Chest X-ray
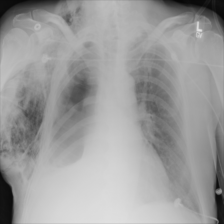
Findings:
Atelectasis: negative
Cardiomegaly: negative
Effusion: negative
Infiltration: negative
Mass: negative
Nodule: negative
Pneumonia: negative
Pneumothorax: positive
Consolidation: negative
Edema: negative
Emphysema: positive
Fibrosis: negative
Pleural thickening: positive
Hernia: negative